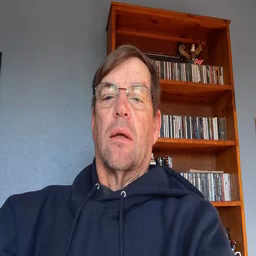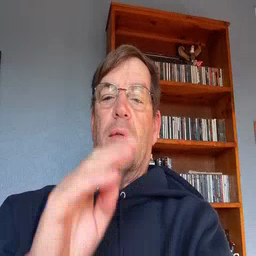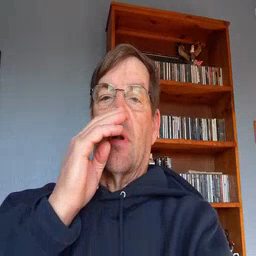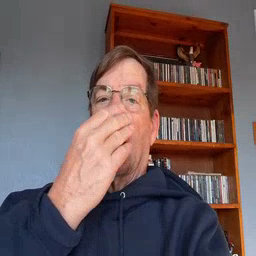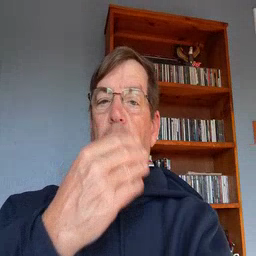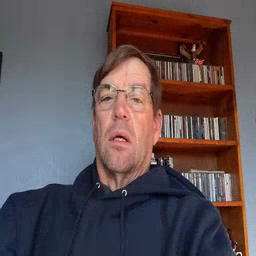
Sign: flower